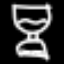
Label: hourglass